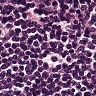
Metastatic tissue present: no